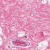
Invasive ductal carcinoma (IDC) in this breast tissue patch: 0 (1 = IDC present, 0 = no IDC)